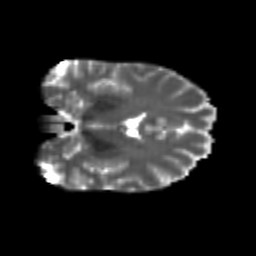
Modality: T2w
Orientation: coronal
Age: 24
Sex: female
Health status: healthy
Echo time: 0.074 s